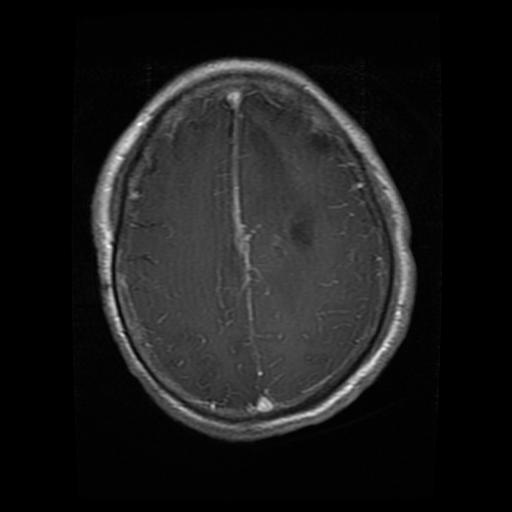
Label: glioma